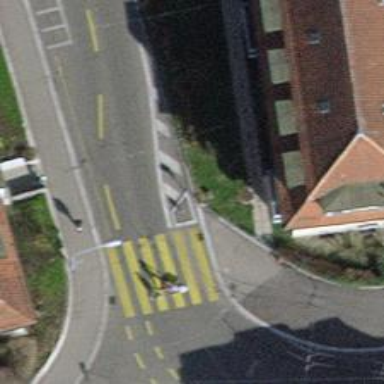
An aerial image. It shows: Kerb barrier.